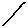
Label: line